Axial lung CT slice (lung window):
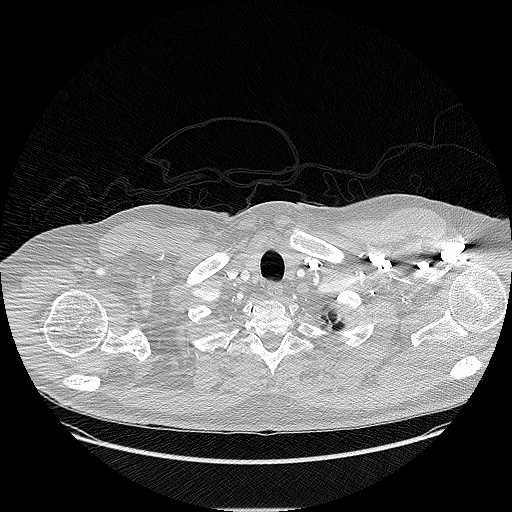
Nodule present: no